Field crop: maize
Growth stage: 2
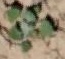
Species: chenopodium